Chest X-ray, PA view. Patient: 61 years old, sex M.
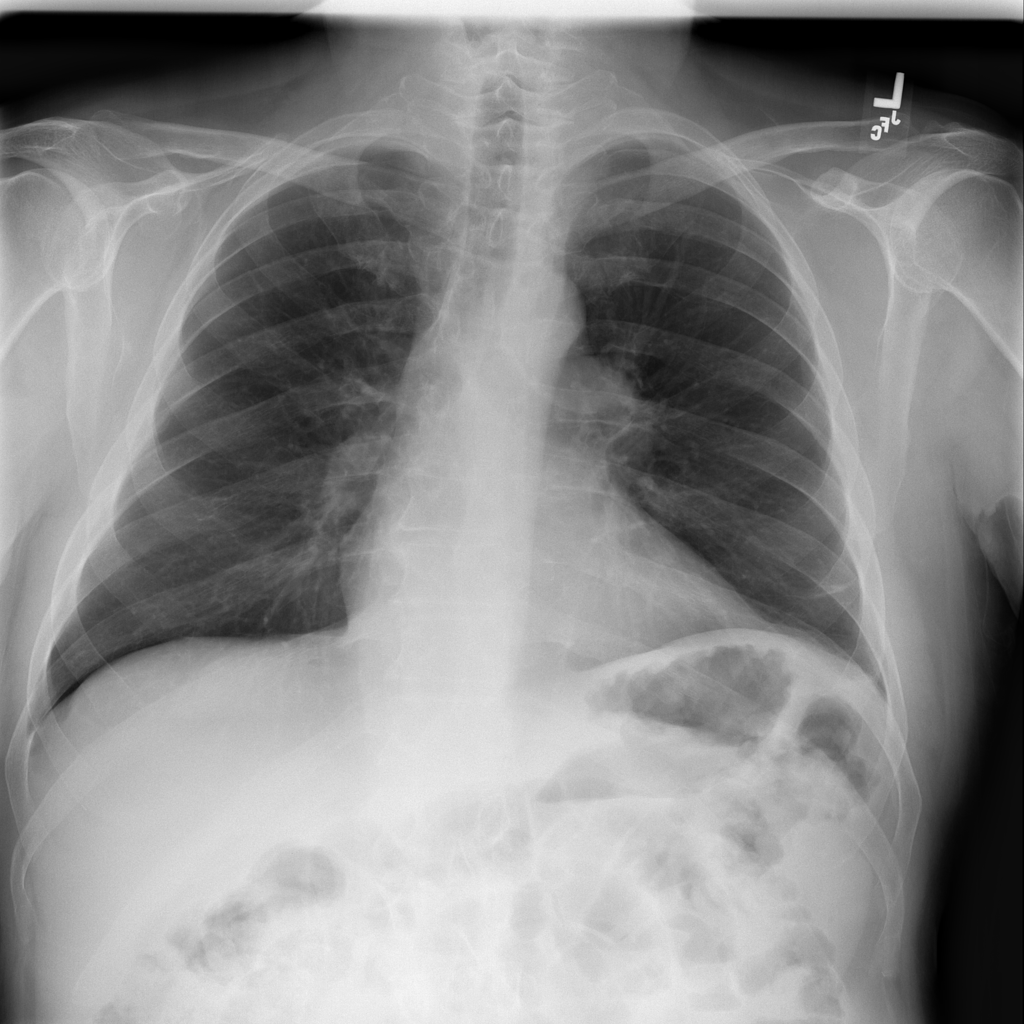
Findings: Atelectasis